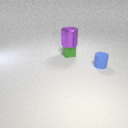
small green rubber cube behind small blue rubber cylinder